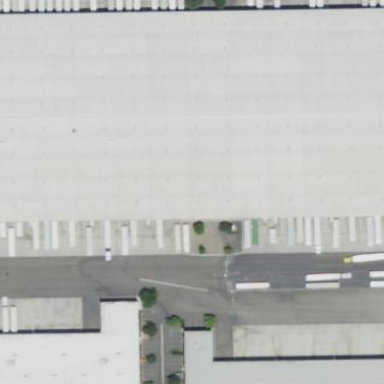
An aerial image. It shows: Warehouse.